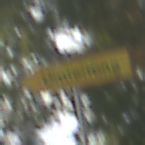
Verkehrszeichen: UmleitungswegweiserLinksweisend
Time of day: MorningAfternoon
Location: Outdoor (Suburban)
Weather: PartlyCloudy
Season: NotSpecified
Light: Natural